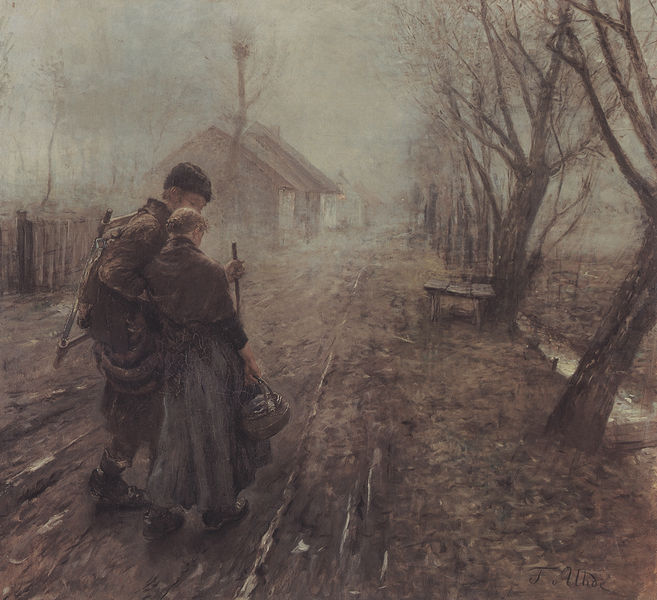
Titel: Schwerer Gang (Der Gang nach Bethlehem - Es ist nicht mehr weit bis zur Herberge)
Künstler: Fritz von Uhde
Standort: München
Institution: Neue Pinakothek
Schlagwörter: baum, dunkel, gemälde, himmel, mann, wasser, weiß, baumstämme, bäume, fluss, grün, landschaft, menschen, mädchen, ocker, stadt, ufer, äste, braun, frau, grau, hintergrund, holz, hut, kleid, licht, rücken, schwarz, strasse, stützen, ölbild, eis, haus, schnee, tuch, weg, zaun, beige, malerei, rock, blond, mütze, arm, arme, halten, kleidung, signatur, bach, erde, feld, häuser, kalt, morgen, nass, zweige, brücke, gehen, gewässer, hütte, kanal, pfad, boden, mantel, realismus, paar, traurig, alltag, bauern, kinder, stock, erdig, schürze, füße, umarmung, umrisse, düster, naturalismus, perspektive, zwei, schuhe, stab, acker, feldweg, furchen, spuren, dorf, dächer, allee, baumreihe, dunst, nebel, violett, kahl, monochrom, herbst, hütten, winter, bank, arbeiter, böschung, steg, hat, people, white, bench, black, dress, grey, hair, old, painting, table, woman, yellow, kraft, angelehnt, korb, brown, wooden, junge, bauer, geschwister, unscharf, pfosten, regen, haarknoten, umarmen, weiden, neblig, erdfarben, kälte, konturen, soldat, mäntel, grauabstufungen, schlamm, tasche, trüb, liebespaar, hand, säge, wood, sad, jesus, schultertuch, man, tree, geäst, reise, wanderer, rinde, religiös, building, girl, house, landscape, water, lane, roof, street, trees, holzbank, bettler, boy, frost, path, road, way, rucksack, wanderstock, taschen, maria, armut, gemeinsam, grautöne, impressionism, cap, fur, mother, walking, couple, muddy, josef, joseph, schwach, children, fence, kessel, dirt, laufend, basket, heimkehr, matsch, satteldächer, gate, walk, tragend, holzbrücke, feucht, dull, dorfstraße, war, trist, dirt road, farm, branches, cane, uhde, travel, dutch, cold, dawn, fog, mist, marsh, stick, poor, staff, help, untergehakt, sack, mud, herberge, blonde, tagelöhner, gun, lonely, journey, kettle, milchkannenbank, trunks, morning, canal, bag, gloomy, milk, creek, somber, braids, voyage, colorless, luggage, rucsack, track, schwerer gang, es ist nicht mehr weit, oilpainting, houe, frostr